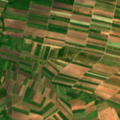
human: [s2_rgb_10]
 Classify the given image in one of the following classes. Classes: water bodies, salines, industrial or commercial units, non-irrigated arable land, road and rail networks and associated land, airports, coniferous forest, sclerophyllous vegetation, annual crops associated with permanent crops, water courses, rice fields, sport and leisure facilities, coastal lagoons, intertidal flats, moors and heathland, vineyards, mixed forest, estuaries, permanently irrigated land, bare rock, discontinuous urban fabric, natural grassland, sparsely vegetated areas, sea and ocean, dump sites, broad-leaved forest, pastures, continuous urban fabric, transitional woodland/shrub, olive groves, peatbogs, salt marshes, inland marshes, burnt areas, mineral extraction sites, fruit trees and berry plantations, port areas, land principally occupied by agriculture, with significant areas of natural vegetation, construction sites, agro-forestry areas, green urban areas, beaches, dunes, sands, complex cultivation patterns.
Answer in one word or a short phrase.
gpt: complex cultivation patterns, land principally occupied by agriculture, with significant areas of natural vegetation